Brain MRI, t1w sequence, axial 2D slice.
Patient: age 30, sex F, weight 75 kg, height 1.7 m
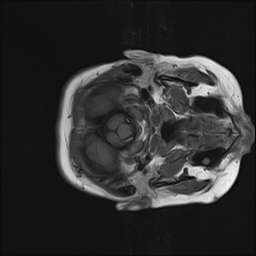